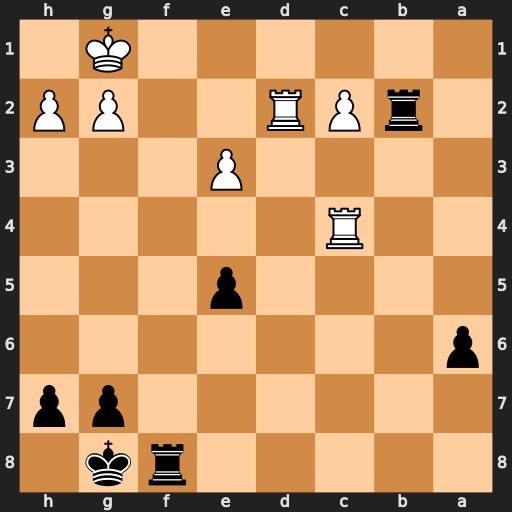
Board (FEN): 5rk1/6pp/p7/4p3/2R5/4P3/1rPR2PP/6K1
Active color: b
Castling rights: -
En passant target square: -
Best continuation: Rb1+ Rd1 Rxd1#